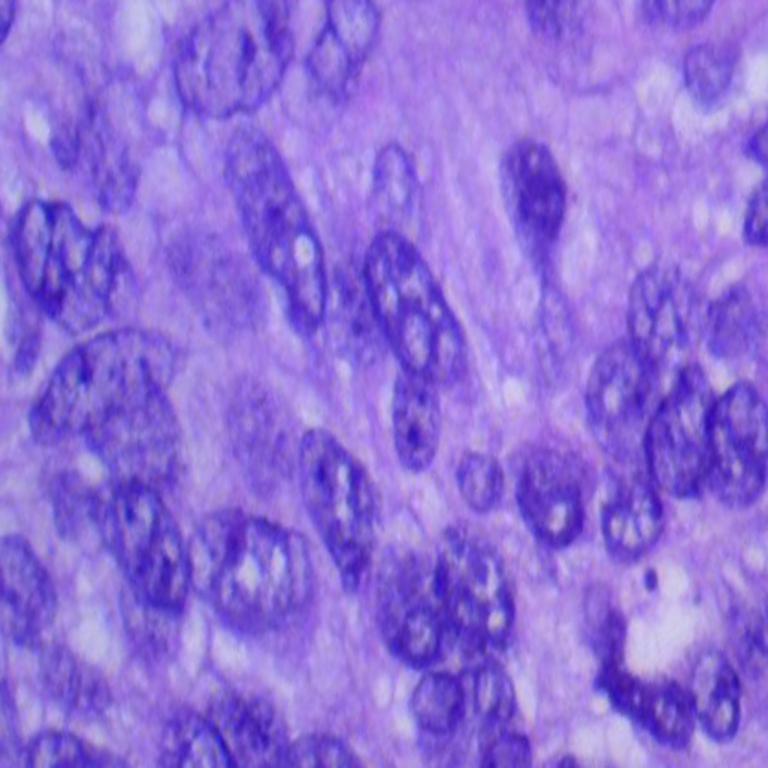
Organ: lung
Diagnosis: squamous carcinomas